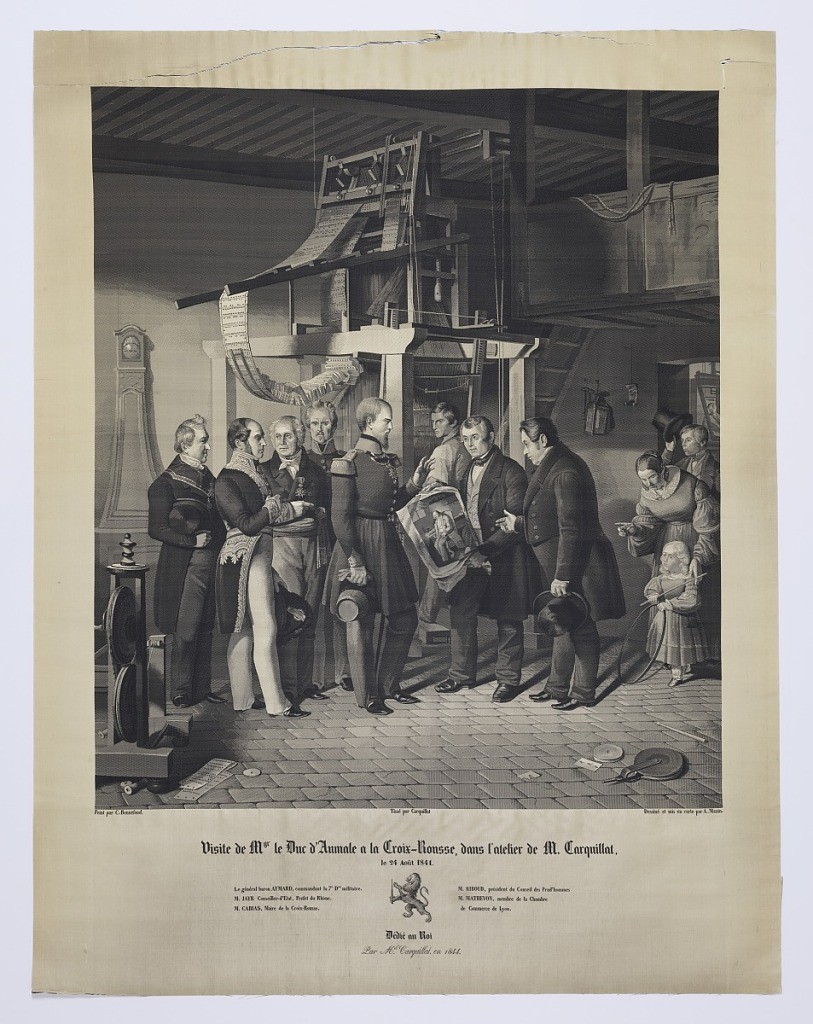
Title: Visite de M. de Duc d'Aumale a la Croix-Rousse dans l'atelier de M. Carquillat
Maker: Michel-Marie Carquillat, French, 1803–1884
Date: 1841
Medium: silk Technique: jacquard woven
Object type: Picture
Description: M. le Duc D'Aumale à la Croix-Rousse visits the workroom of M. Carquillat. A group of men stands before the loom as M. le Duc D'Aumale à la Croix-Rousse holds a portrait of Jacquard.